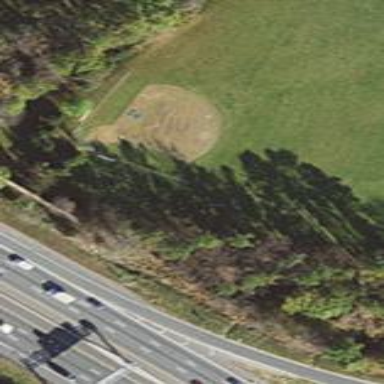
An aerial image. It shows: Baseball pitch for leisure land.